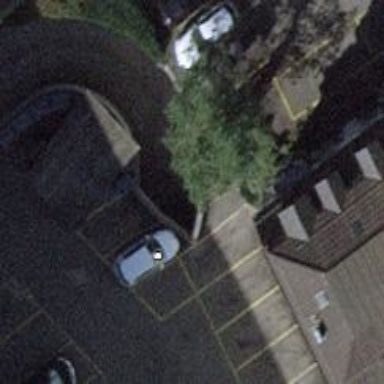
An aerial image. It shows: Parking entrance.